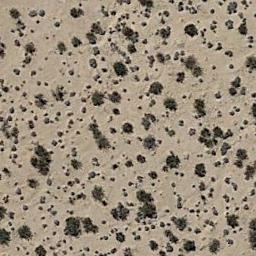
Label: chaparral